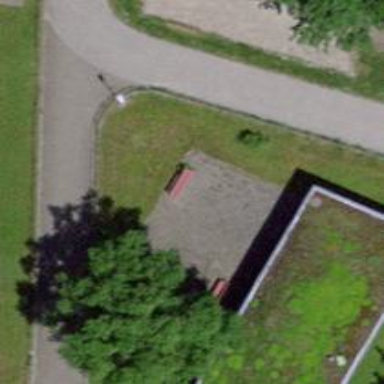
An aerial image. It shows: Bench for seating.